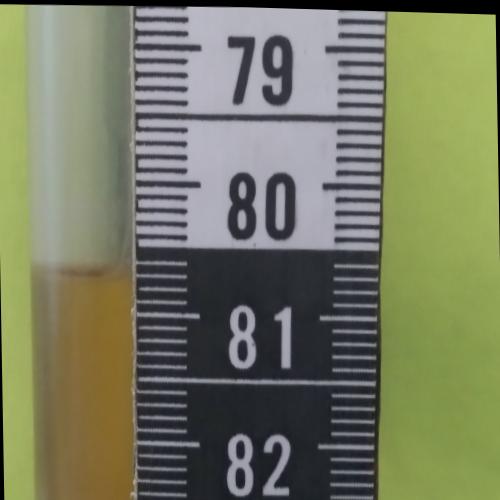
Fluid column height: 80.7 cm